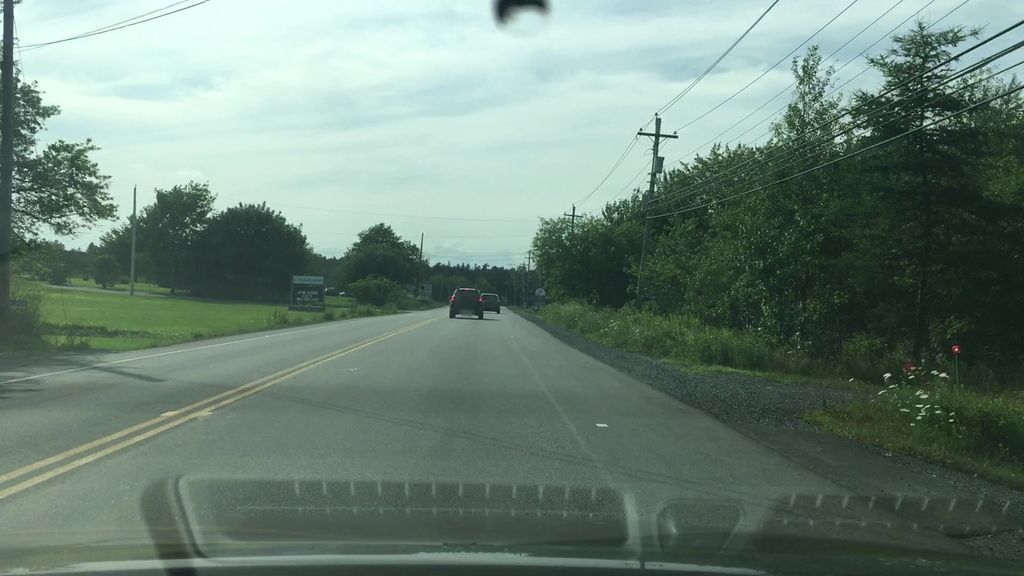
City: halifax